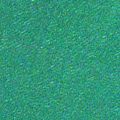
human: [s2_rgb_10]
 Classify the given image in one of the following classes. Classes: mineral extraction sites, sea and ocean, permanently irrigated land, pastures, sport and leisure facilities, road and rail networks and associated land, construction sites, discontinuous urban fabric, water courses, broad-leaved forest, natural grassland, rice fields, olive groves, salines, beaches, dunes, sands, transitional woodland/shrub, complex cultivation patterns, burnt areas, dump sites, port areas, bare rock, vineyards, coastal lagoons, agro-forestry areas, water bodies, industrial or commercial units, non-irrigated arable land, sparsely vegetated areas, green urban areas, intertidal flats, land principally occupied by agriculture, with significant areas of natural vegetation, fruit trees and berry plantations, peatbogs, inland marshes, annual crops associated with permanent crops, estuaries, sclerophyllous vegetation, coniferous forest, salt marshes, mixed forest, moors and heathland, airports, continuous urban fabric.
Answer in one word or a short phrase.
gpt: sea and ocean